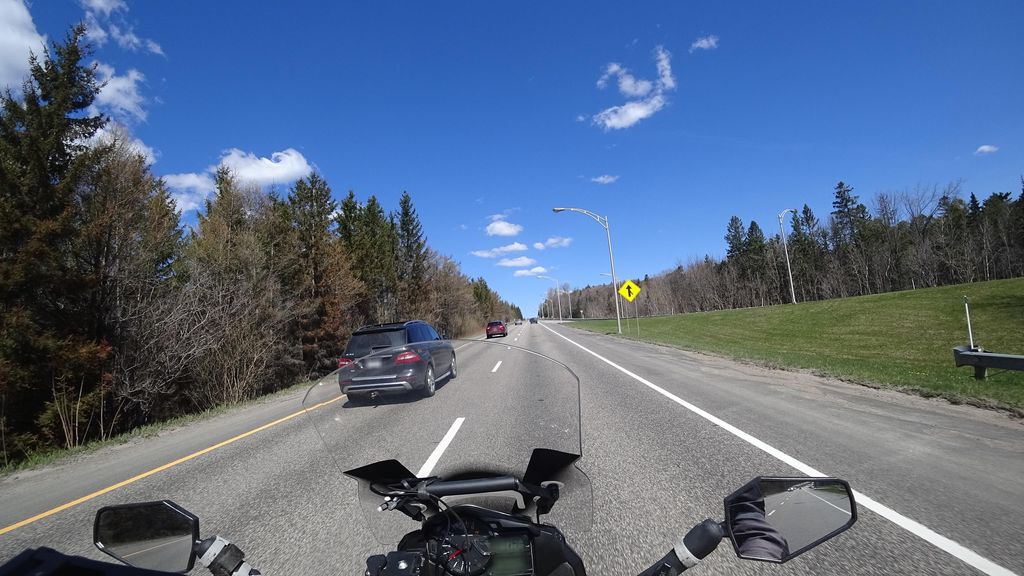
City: quebec_city